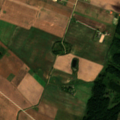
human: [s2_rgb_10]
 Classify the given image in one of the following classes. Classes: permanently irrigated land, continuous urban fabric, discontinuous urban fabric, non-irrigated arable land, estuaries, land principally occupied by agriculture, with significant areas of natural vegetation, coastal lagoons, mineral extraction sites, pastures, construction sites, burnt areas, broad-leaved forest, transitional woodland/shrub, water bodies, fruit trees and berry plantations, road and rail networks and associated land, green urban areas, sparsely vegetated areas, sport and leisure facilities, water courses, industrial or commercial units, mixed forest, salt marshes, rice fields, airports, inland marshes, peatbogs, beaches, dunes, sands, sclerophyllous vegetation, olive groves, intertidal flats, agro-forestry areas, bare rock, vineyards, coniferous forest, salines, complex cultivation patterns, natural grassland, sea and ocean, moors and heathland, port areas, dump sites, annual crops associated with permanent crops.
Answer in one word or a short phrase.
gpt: non-irrigated arable land, complex cultivation patterns, coniferous forest, mixed forest